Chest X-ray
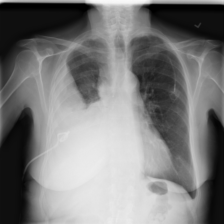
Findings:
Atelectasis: negative
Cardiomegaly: negative
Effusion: negative
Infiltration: negative
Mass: negative
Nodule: negative
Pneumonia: negative
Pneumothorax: negative
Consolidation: negative
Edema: negative
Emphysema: negative
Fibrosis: negative
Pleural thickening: negative
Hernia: negative